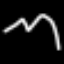
Label: squiggle